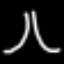
Label: The Eiffel Tower